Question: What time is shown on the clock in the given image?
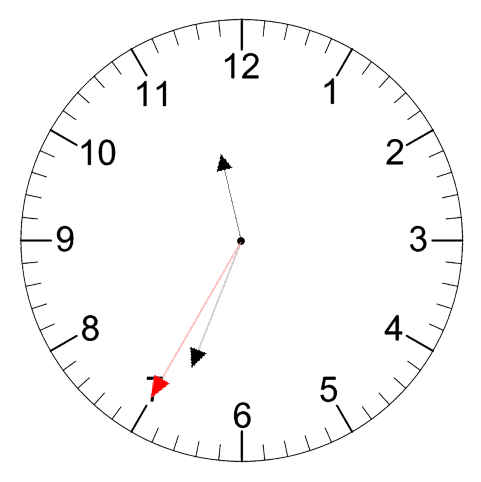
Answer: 11:33:35